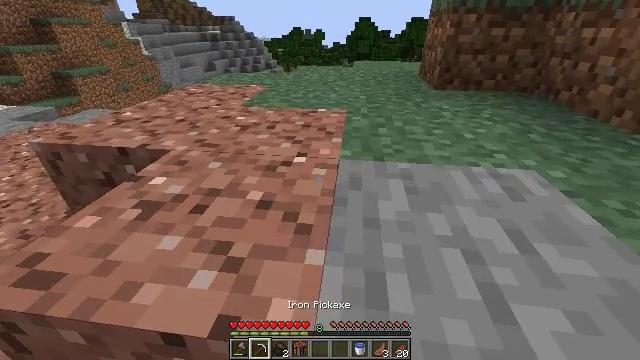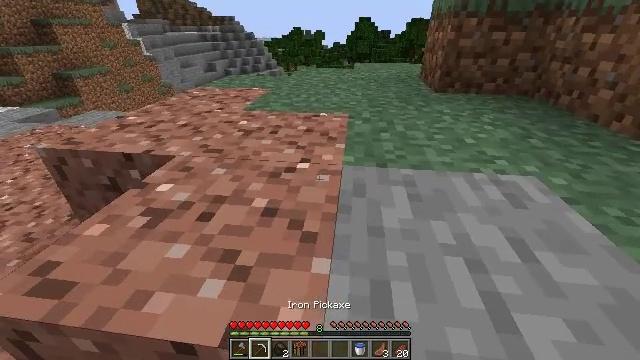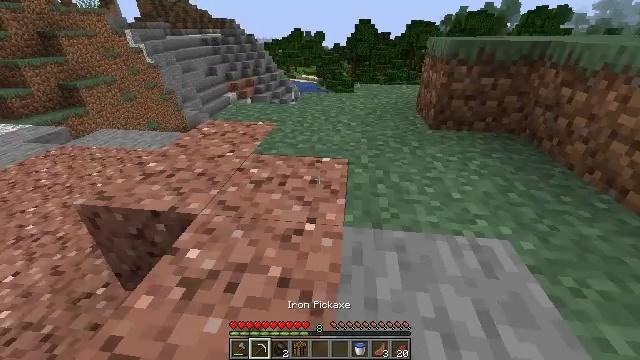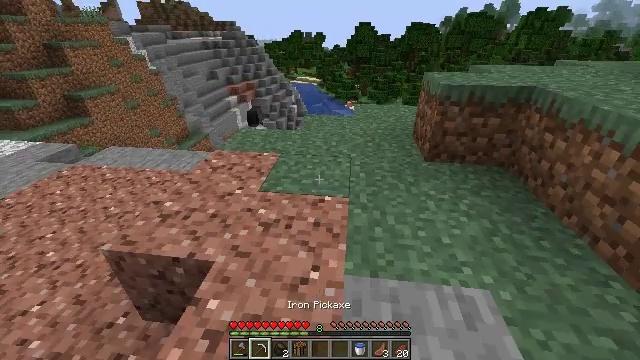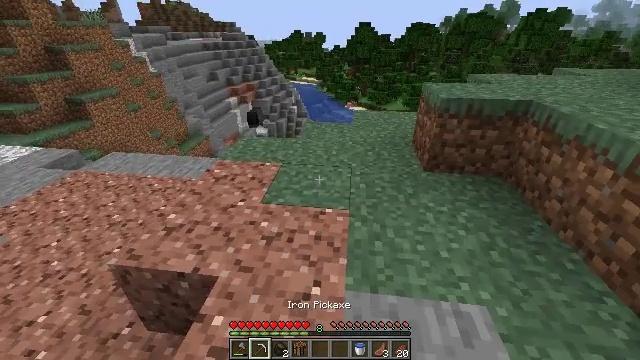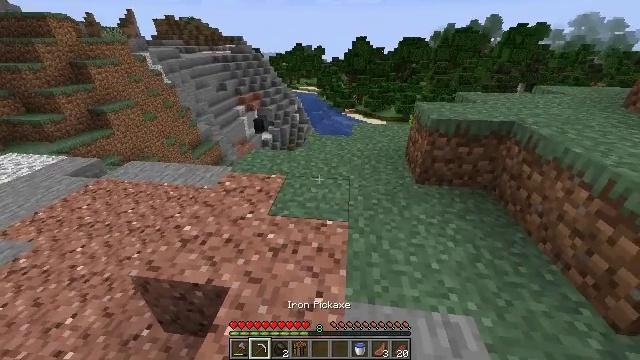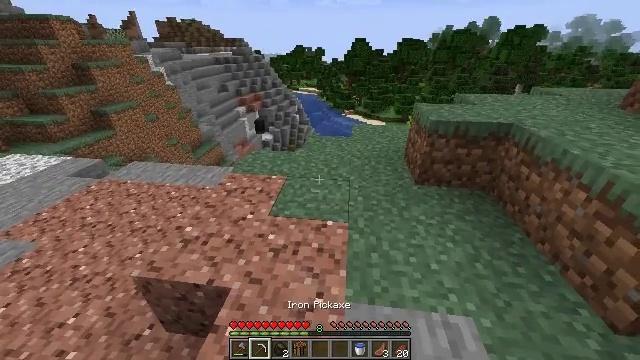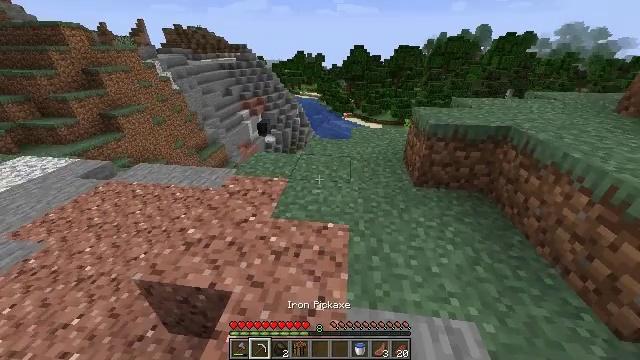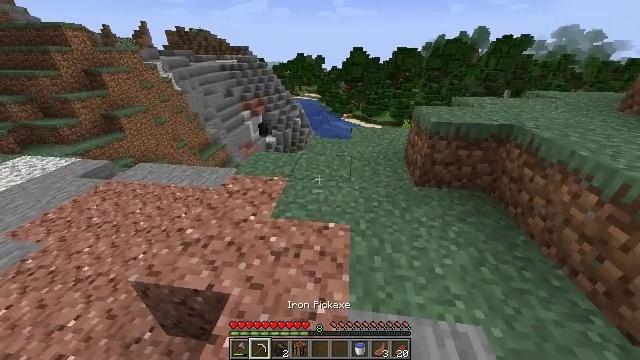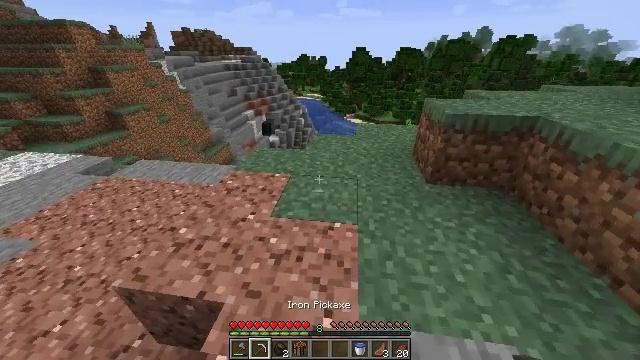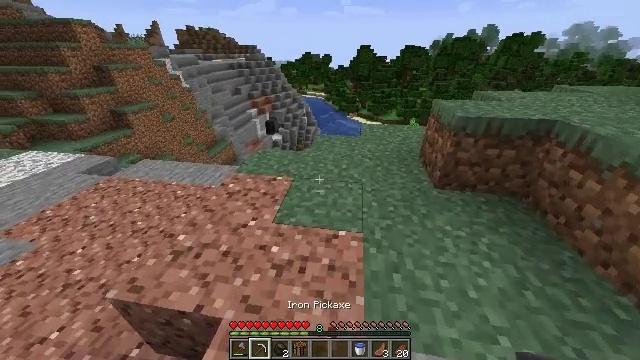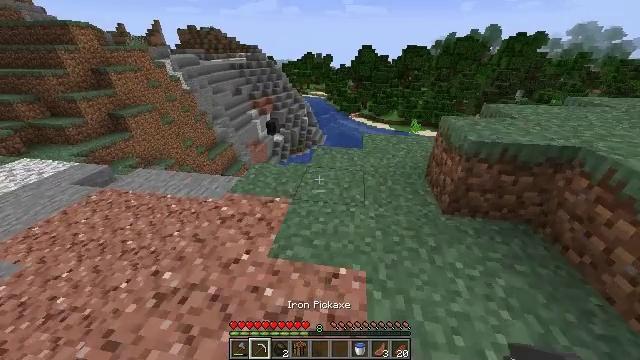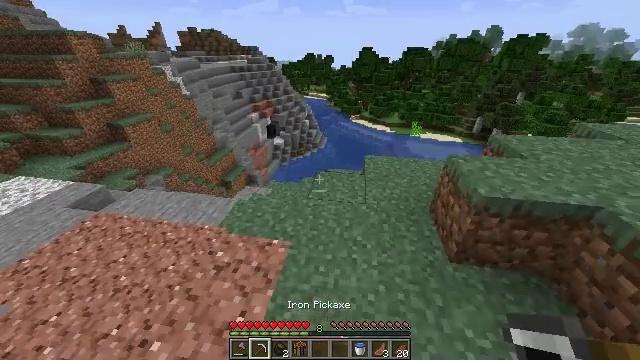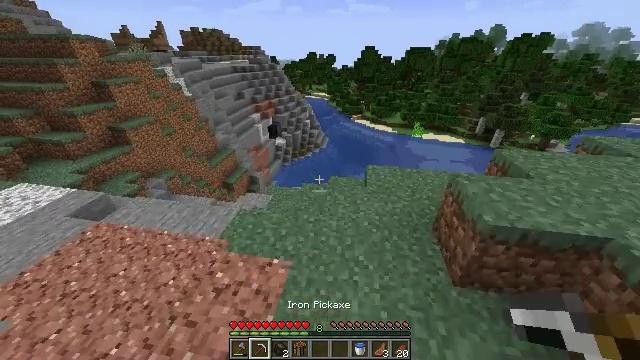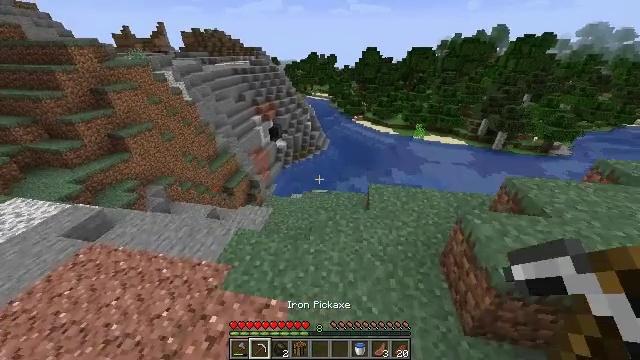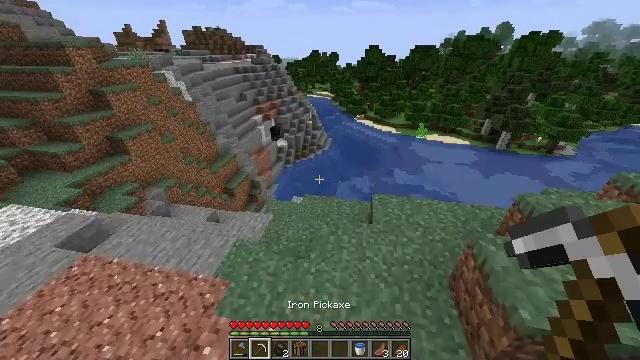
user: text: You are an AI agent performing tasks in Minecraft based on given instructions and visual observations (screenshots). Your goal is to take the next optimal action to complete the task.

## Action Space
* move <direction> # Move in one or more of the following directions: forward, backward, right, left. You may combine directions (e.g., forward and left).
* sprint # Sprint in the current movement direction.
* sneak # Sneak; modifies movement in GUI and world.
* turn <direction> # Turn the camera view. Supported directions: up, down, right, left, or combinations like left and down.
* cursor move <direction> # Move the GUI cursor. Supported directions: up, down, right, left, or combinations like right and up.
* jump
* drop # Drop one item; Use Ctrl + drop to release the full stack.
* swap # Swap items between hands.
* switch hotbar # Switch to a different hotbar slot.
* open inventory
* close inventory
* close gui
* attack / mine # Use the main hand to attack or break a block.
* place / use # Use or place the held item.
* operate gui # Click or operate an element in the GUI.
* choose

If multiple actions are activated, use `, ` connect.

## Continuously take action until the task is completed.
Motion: motion action
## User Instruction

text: Gather sugar cane for crafting.
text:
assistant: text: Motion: move forward, jump, switch to hotbar 2
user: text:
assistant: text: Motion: move forward, jump
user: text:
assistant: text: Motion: move forward, jump
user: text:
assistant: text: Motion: move forward, sprint, jump
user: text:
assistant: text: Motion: move forward, sprint, jump
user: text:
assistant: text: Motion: move forward, sprint, jump
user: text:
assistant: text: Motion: move forward, sprint, jump
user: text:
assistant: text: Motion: move forward, sprint, jump
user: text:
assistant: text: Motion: move forward, sprint, jump
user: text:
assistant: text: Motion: move forward, sprint, jump
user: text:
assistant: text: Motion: move forward, sprint, jump
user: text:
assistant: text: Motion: move forward, jump
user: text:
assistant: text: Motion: move forward, jump
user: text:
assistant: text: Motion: move forward, jump
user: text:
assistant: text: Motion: move forward, jump
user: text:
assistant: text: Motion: move forward, jump
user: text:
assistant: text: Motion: move forward and move left
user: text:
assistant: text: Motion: move forward and move left
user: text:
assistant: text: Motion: move forward and move left
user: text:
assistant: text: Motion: move forward and move left
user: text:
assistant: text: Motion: move forward and move left
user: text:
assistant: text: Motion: move forward and move left
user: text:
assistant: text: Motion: move forward and move left
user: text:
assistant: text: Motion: move forward and move left, turn right and down
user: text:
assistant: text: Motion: move forward and move left, turn right and down
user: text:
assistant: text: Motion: move forward and move left, turn right and down
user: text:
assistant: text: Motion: move forward and move left, turn right and down
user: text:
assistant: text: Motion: move forward
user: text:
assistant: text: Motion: move forward
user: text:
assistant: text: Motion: move forward